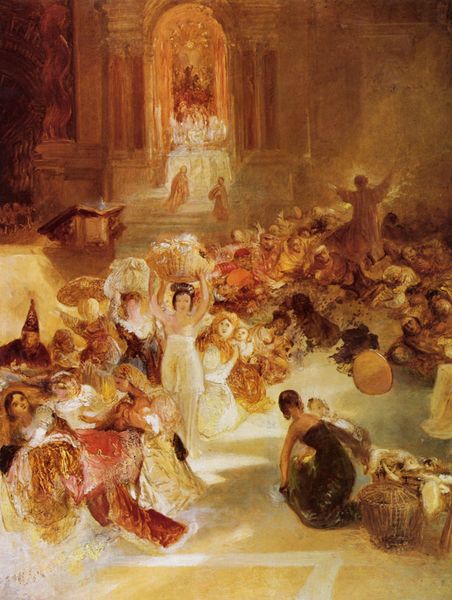
Titel: Christus treibt die Händler aus dem Tempel hinaus
Künstler: William Turner
Standort: London
Institution: Tate Gallery
Schlagwörter: dunkel, gemälde, gott, gruppe, kopf, mann, schatten, weiß, frauen, gelb, menschen, mädchen, ocker, wäsche, blumen, braun, damen, frau, frisur, frisuren, grau, haar, hell, hut, kleid, kleider, köpfe, licht, männer, orange, pfeiler, raum, schwarz, szene, säulen, tisch, tür, blüten, gebäude, haus, hund, rot, beige, fest, leute, menge, tanz, feier, feiern, gelage, gesichter, mütze, architektur, arme, diener, gesicht, mensch, rahmen, tragen, innenraum, spiegel, kirche, rauch, boden, figur, gewand, gold, sitzend, stehend, tücher, kind, personen, schön, arbeit, kinder, affe, engel, bogen, körbe, zug, markt, treiben, saal, figuren, rundbogen, treppe, thron, essen, sprechen, glanz, korb, stufen, freude, tor, halle, unscharf, fussboden, eingang, fugen, nische, lichtstrahl, antike, bücken, weidenkorb, buch, kirch, palast, strahlen, schönheit, hocken, viele, fliesen, knien, konturen, strahl, ausgebreitet, herrscher, beten, gebet, mythologie, orgie, altar, rom, portal, schein, harem, verschwommen, verwischt, nimbus, kanzel, kniend, altarraum, knieen, chor, kostüme, menschengruppe, predigt, heiliger, hochzeit, tempel, erleuchtung, dienerinnen, biblisch, bau, sklaven, schatz, flechtkorb, treppenaufgang, basar, gaben, moreau, goldenes licht, hintrgrund, opfergaben, temoel, trobogen, wäschekörbe, öffnunng, badehaus, korg, #buch, gelbtonig